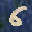
Label: 6